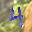
Label: 4